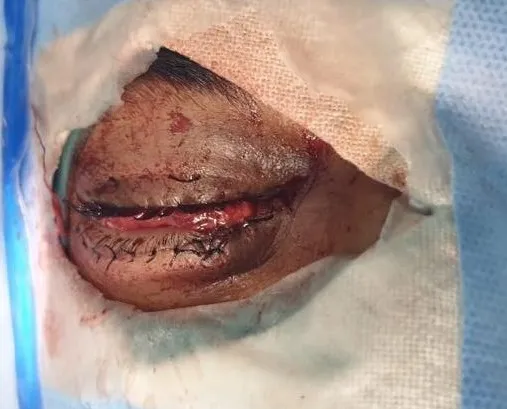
Right eye after primary lid repair and extraocular muscle repositioning.
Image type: medical_photograph (other_medical_photograph)